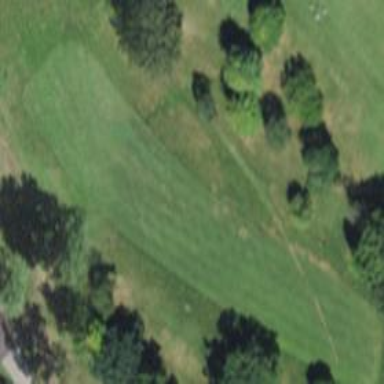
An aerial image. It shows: Grassy area designated as golf fairway.